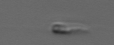
Label: flagellate_morphotype3